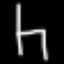
Label: chair